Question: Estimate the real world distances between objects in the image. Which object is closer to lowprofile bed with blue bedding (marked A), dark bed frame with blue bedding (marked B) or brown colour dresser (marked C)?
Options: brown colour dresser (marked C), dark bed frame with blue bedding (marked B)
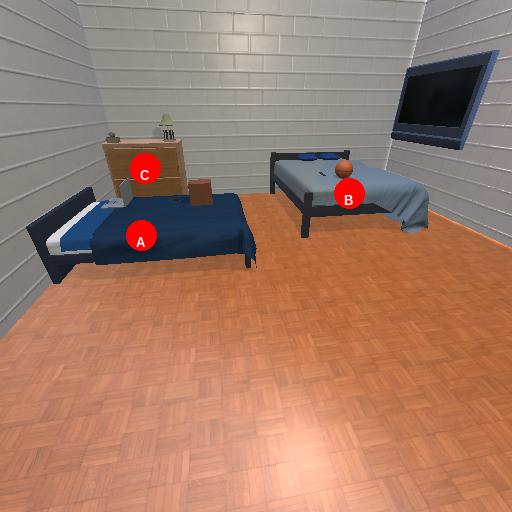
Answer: brown colour dresser (marked C)